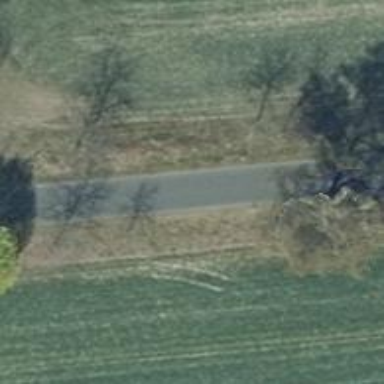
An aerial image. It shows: Deciduous tree with broadleaved leaves.